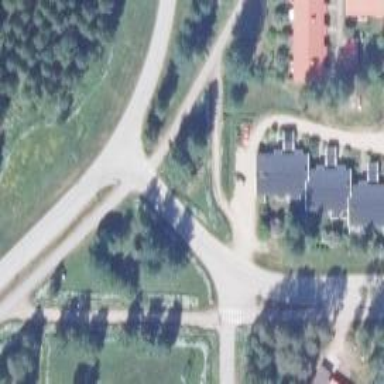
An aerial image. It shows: Cycleway.